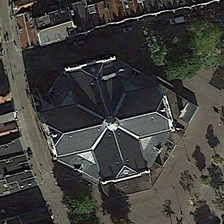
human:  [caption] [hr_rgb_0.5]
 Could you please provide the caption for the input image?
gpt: many buildings and some green trees are around a church .

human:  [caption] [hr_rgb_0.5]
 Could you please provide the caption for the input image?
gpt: many buildings and some green trees are around a church .

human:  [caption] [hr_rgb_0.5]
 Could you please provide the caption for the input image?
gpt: many buildings and some green trees are around a church .

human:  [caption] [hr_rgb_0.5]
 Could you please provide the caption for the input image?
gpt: many buildings and some green trees are around a church .

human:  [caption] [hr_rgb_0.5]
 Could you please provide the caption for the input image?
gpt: many buildings and some green trees are around a church .